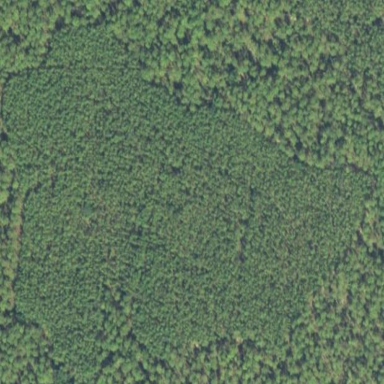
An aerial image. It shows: Forest area predominantly covered with needle-leaved trees.